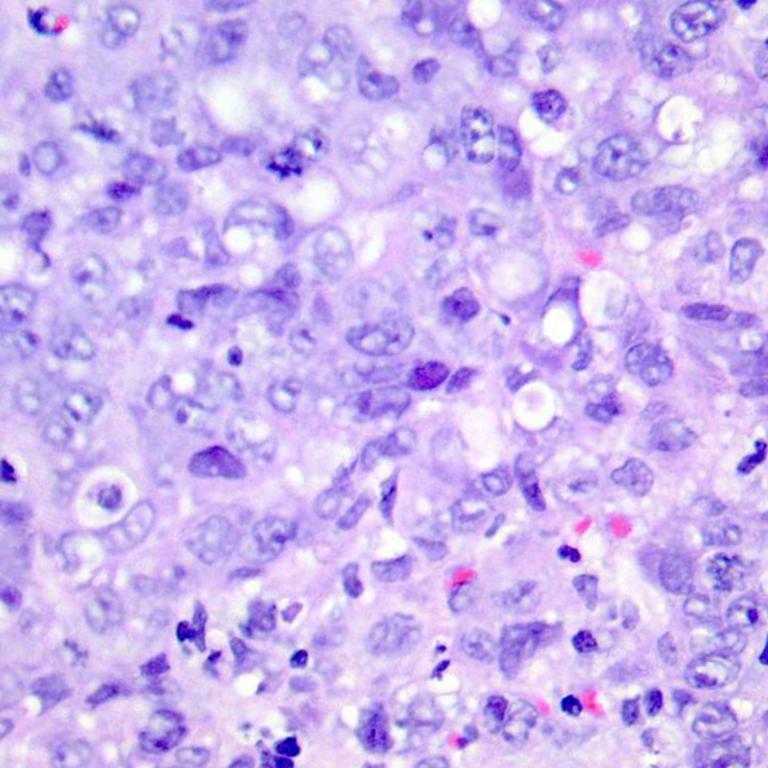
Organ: colon
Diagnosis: adenocarcinomas